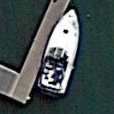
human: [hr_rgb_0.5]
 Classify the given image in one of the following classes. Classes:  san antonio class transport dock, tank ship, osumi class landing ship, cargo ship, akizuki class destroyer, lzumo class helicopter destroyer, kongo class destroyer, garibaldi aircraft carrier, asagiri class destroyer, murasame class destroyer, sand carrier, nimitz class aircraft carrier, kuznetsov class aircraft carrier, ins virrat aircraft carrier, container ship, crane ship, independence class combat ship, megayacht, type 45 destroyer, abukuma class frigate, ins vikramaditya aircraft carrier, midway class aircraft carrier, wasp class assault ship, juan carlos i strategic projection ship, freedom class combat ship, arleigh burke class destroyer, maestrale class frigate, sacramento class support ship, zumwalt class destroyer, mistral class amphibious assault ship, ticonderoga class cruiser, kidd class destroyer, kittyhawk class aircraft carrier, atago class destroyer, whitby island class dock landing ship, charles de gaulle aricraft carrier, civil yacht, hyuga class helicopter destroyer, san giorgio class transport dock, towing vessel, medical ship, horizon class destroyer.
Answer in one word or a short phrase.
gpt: Civil yacht